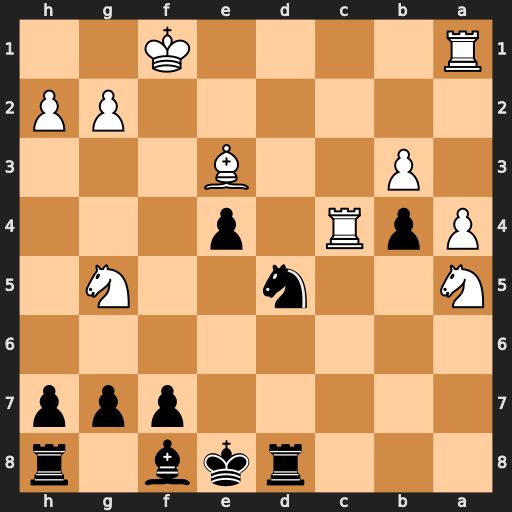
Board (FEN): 3rkb1r/5ppp/8/N2n2N1/PpR1p3/1P2B3/6PP/R4K2
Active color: b
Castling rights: k
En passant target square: -
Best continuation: Nxe3+ Kf2 Nxc4